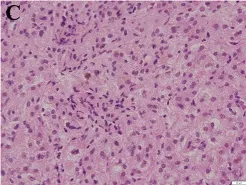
Light microscopic images of the liver biopsy specimen obtained at 1.5 months of age. (C) Higher-magnification images of hematoxylin and eosin-stained liver specimens demonstrating intrahepatic cholestasis. The scale bar represents 20 mum.
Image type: pathology (h&e)